Question: How do you delete from the gridview delete?

I tried this but it does not work?
'''
<asp:SqlDataSource ID="SqlDataSource1" runat="server" ConnectionString="<%$ ConnectionStrings:myConnectionString %>" SelectCommand="SELECT * FROM [Groups]" DeleteCommand ="DELETE FROM Groups WHERE GroupID = @GroupID">
<DeleteParameters>
<asp:ControlParameter Name="GroupID" ControlId="DropDownListID" PropertyName="SelectedValue" />
<asp:ControlParameter Name="GroupName" ControlId="DropDownListID" PropertyName="SelectedValue" />
<asp:ControlParameter Name="Description" ControlId="DropDownListID" PropertyName="SelectedValue" />
</DeleteParameters>
'''
Gridview code:
'''
<asp:GridView ID="GridView_manageGroup" runat="server" AllowPaging="True" AllowSorting="True" CssClass="table table-striped table-bordered table-hover" AutoGenerateColumns="False" DataKeyNames="GroupID" DataSourceID="SqlDataSource1">
<Columns>
<asp:BoundField DataField="GroupID" HeaderText="Group ID" InsertVisible="False" ReadOnly="True" SortExpression="GroupID" />
<asp:BoundField DataField="Description" HeaderText="Description" SortExpression="Description" />
<asp:BoundField DataField="GroupName" HeaderText="Group Name" SortExpression="GroupName" />
<asp:CommandField ShowSelectButton="True" />
<asp:CommandField ShowDeleteButton="True" />
</Columns>
</asp:GridView>
'''
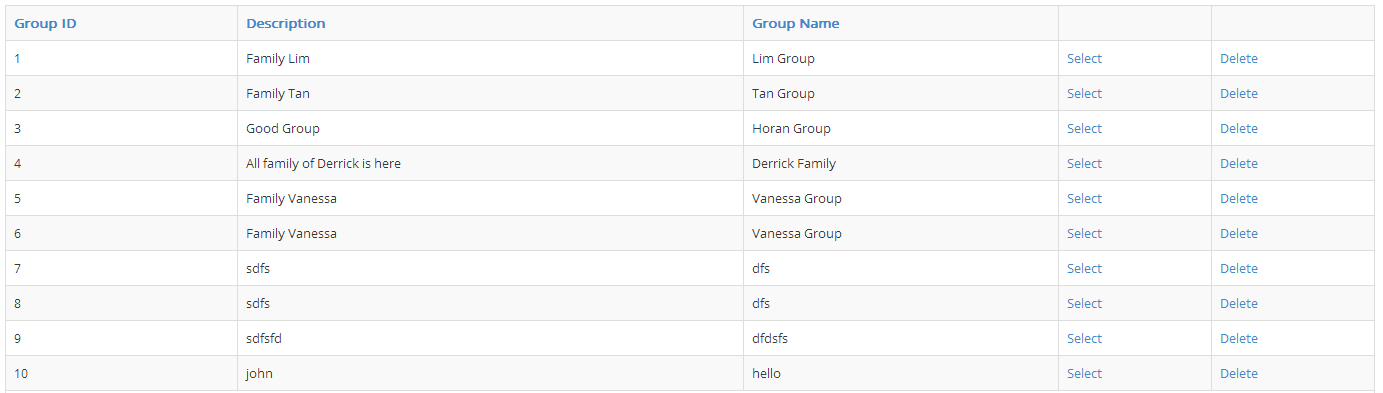
Answer: Since you already set 'DataKeyNames="GroupID"' in '<asp:GridView>' tag
'''
<asp:GridView ID="GridView_manageGroup" runat="server" AllowPaging="True" AllowSorting="True" CssClass="table table-striped table-bordered table-hover" AutoGenerateColumns="False" DataKeyNames="GroupID" DataSourceID="SqlDataSource1">
'''
You need to change '<asp:SqlDataSource>' tag to this
'''
<asp:SqlDataSource ID="SqlDataSource1" runat="server" ConnectionString="<%$ ConnectionStrings:myConnectionString %>" SelectCommand="SELECT * FROM [Groups]" DeleteCommand ="DELETE FROM Groups WHERE GroupID = @GroupID">
<DeleteParameters>
<asp:Parameter Name="GroupID" Type="Int32" />
</DeleteParameters>
'''